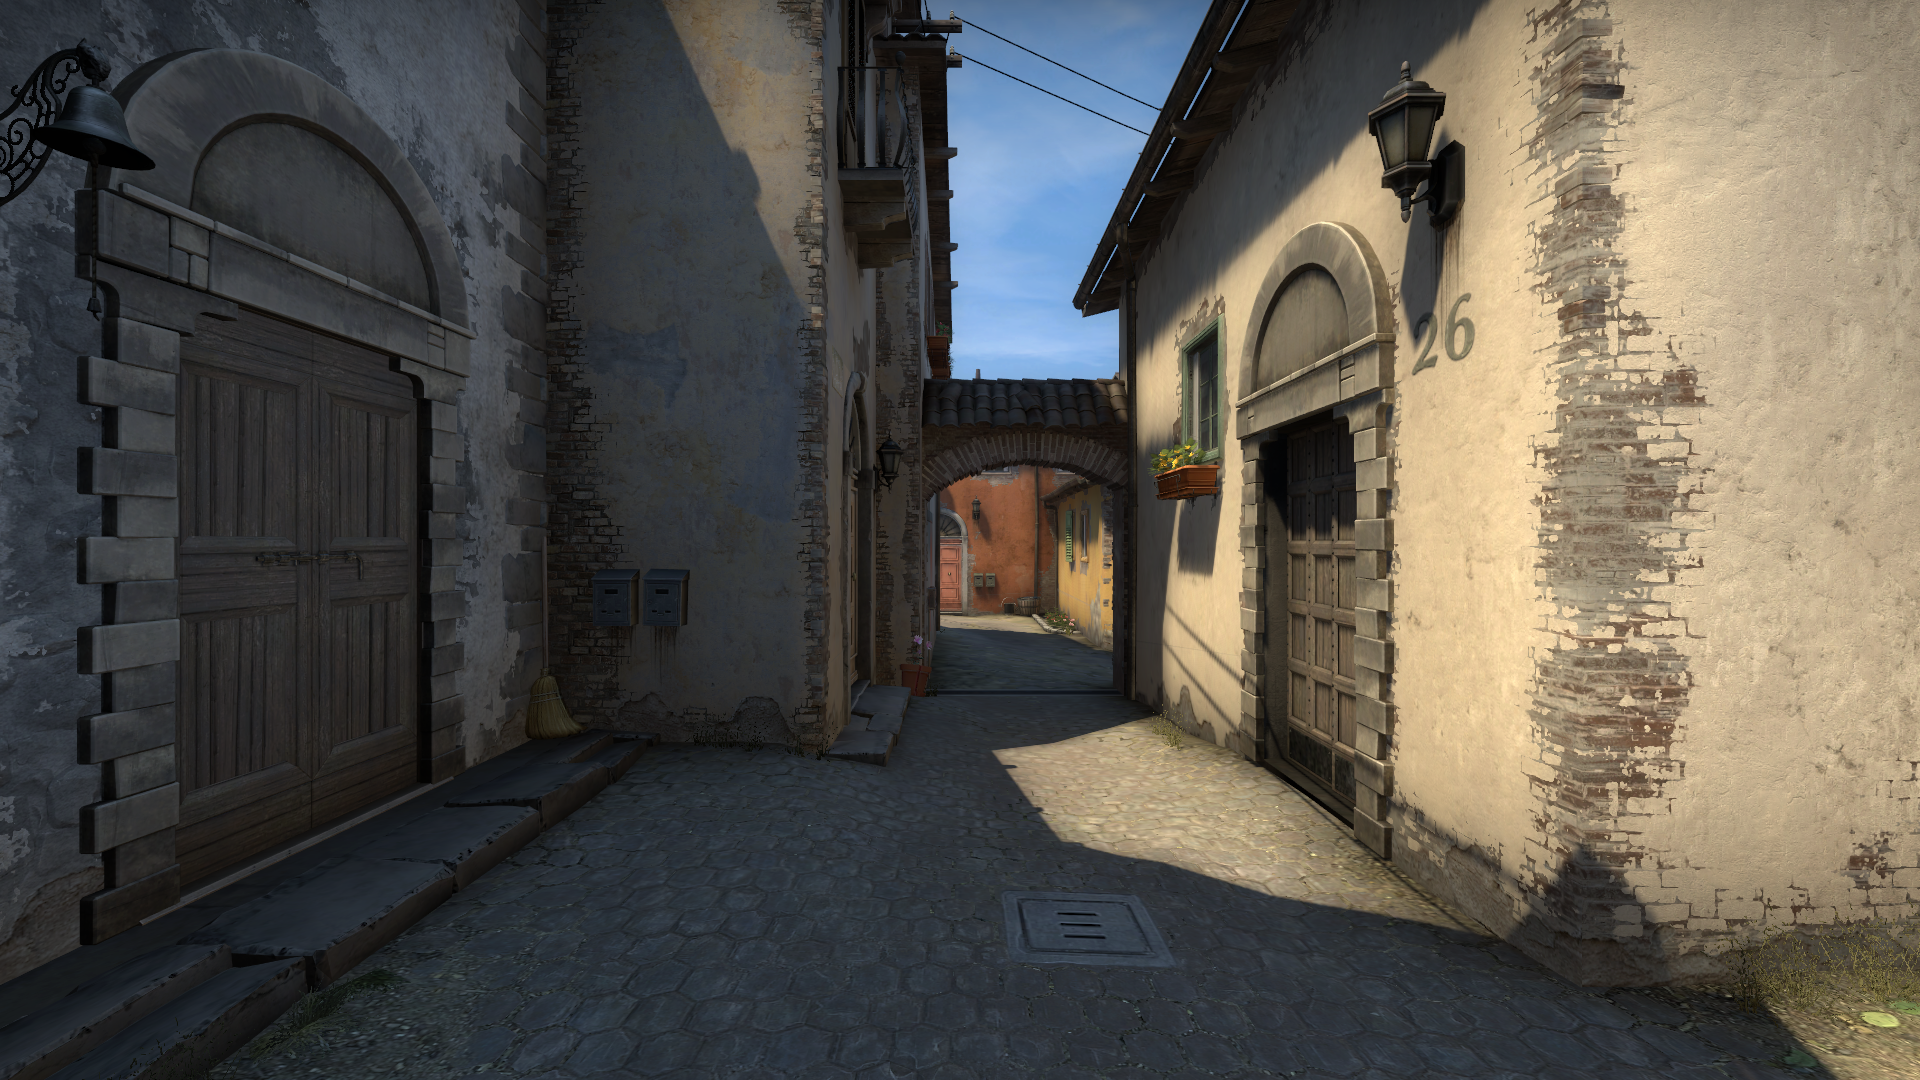
Map: de_inferno